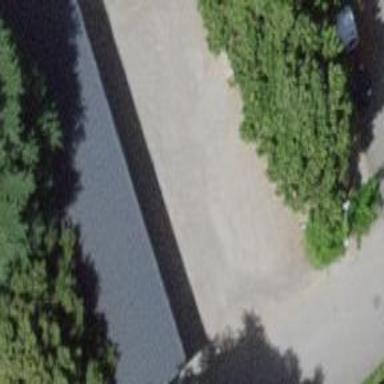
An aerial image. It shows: View of roof of building.